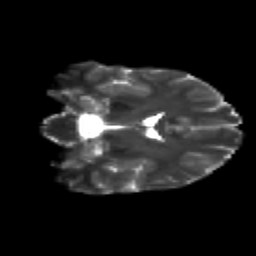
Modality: T2w
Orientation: coronal
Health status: healthy
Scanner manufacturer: siemens
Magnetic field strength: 3 T
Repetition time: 12 s
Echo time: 0.092 s